高一 · 立体几何学
已知正方体 $A B C D-A_{1} B_{1} C_{1} D_{1}$ 中, $\mathbf{E}$ 为 $C_{1} D_{1}$ 的中点, 则异面直线 $\mathbf{A E}$ 与 $\mathbf{B C}$ 所成角的余弦值为
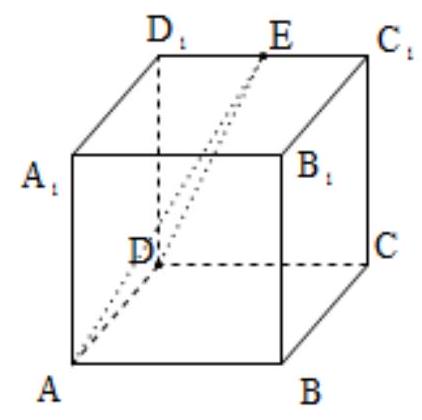
答案: frac{2}{3}$
解析: 【分析】

【详解】

连接 $\mathrm{DE}$, 设 $\mathrm{AD}=2$, 易知 $\mathrm{AD} / / \mathrm{BC}, \therefore \angle \mathrm{DAE}$ 就是异面直线 $\mathrm{AE}$ 与 $\mathrm{BC}$ 所成角,在 $\triangle \mathrm{RtADE}$ 中, 由于 $\mathrm{DE}=\sqrt{5}, \mathrm{AD}=2$, 可得 $\mathrm{AE}=3, \therefore \cos \angle \mathrm{DAE}=\frac{\mathrm{AD}}{\mathrm{AE}}=\frac{2}{3}$.